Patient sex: F
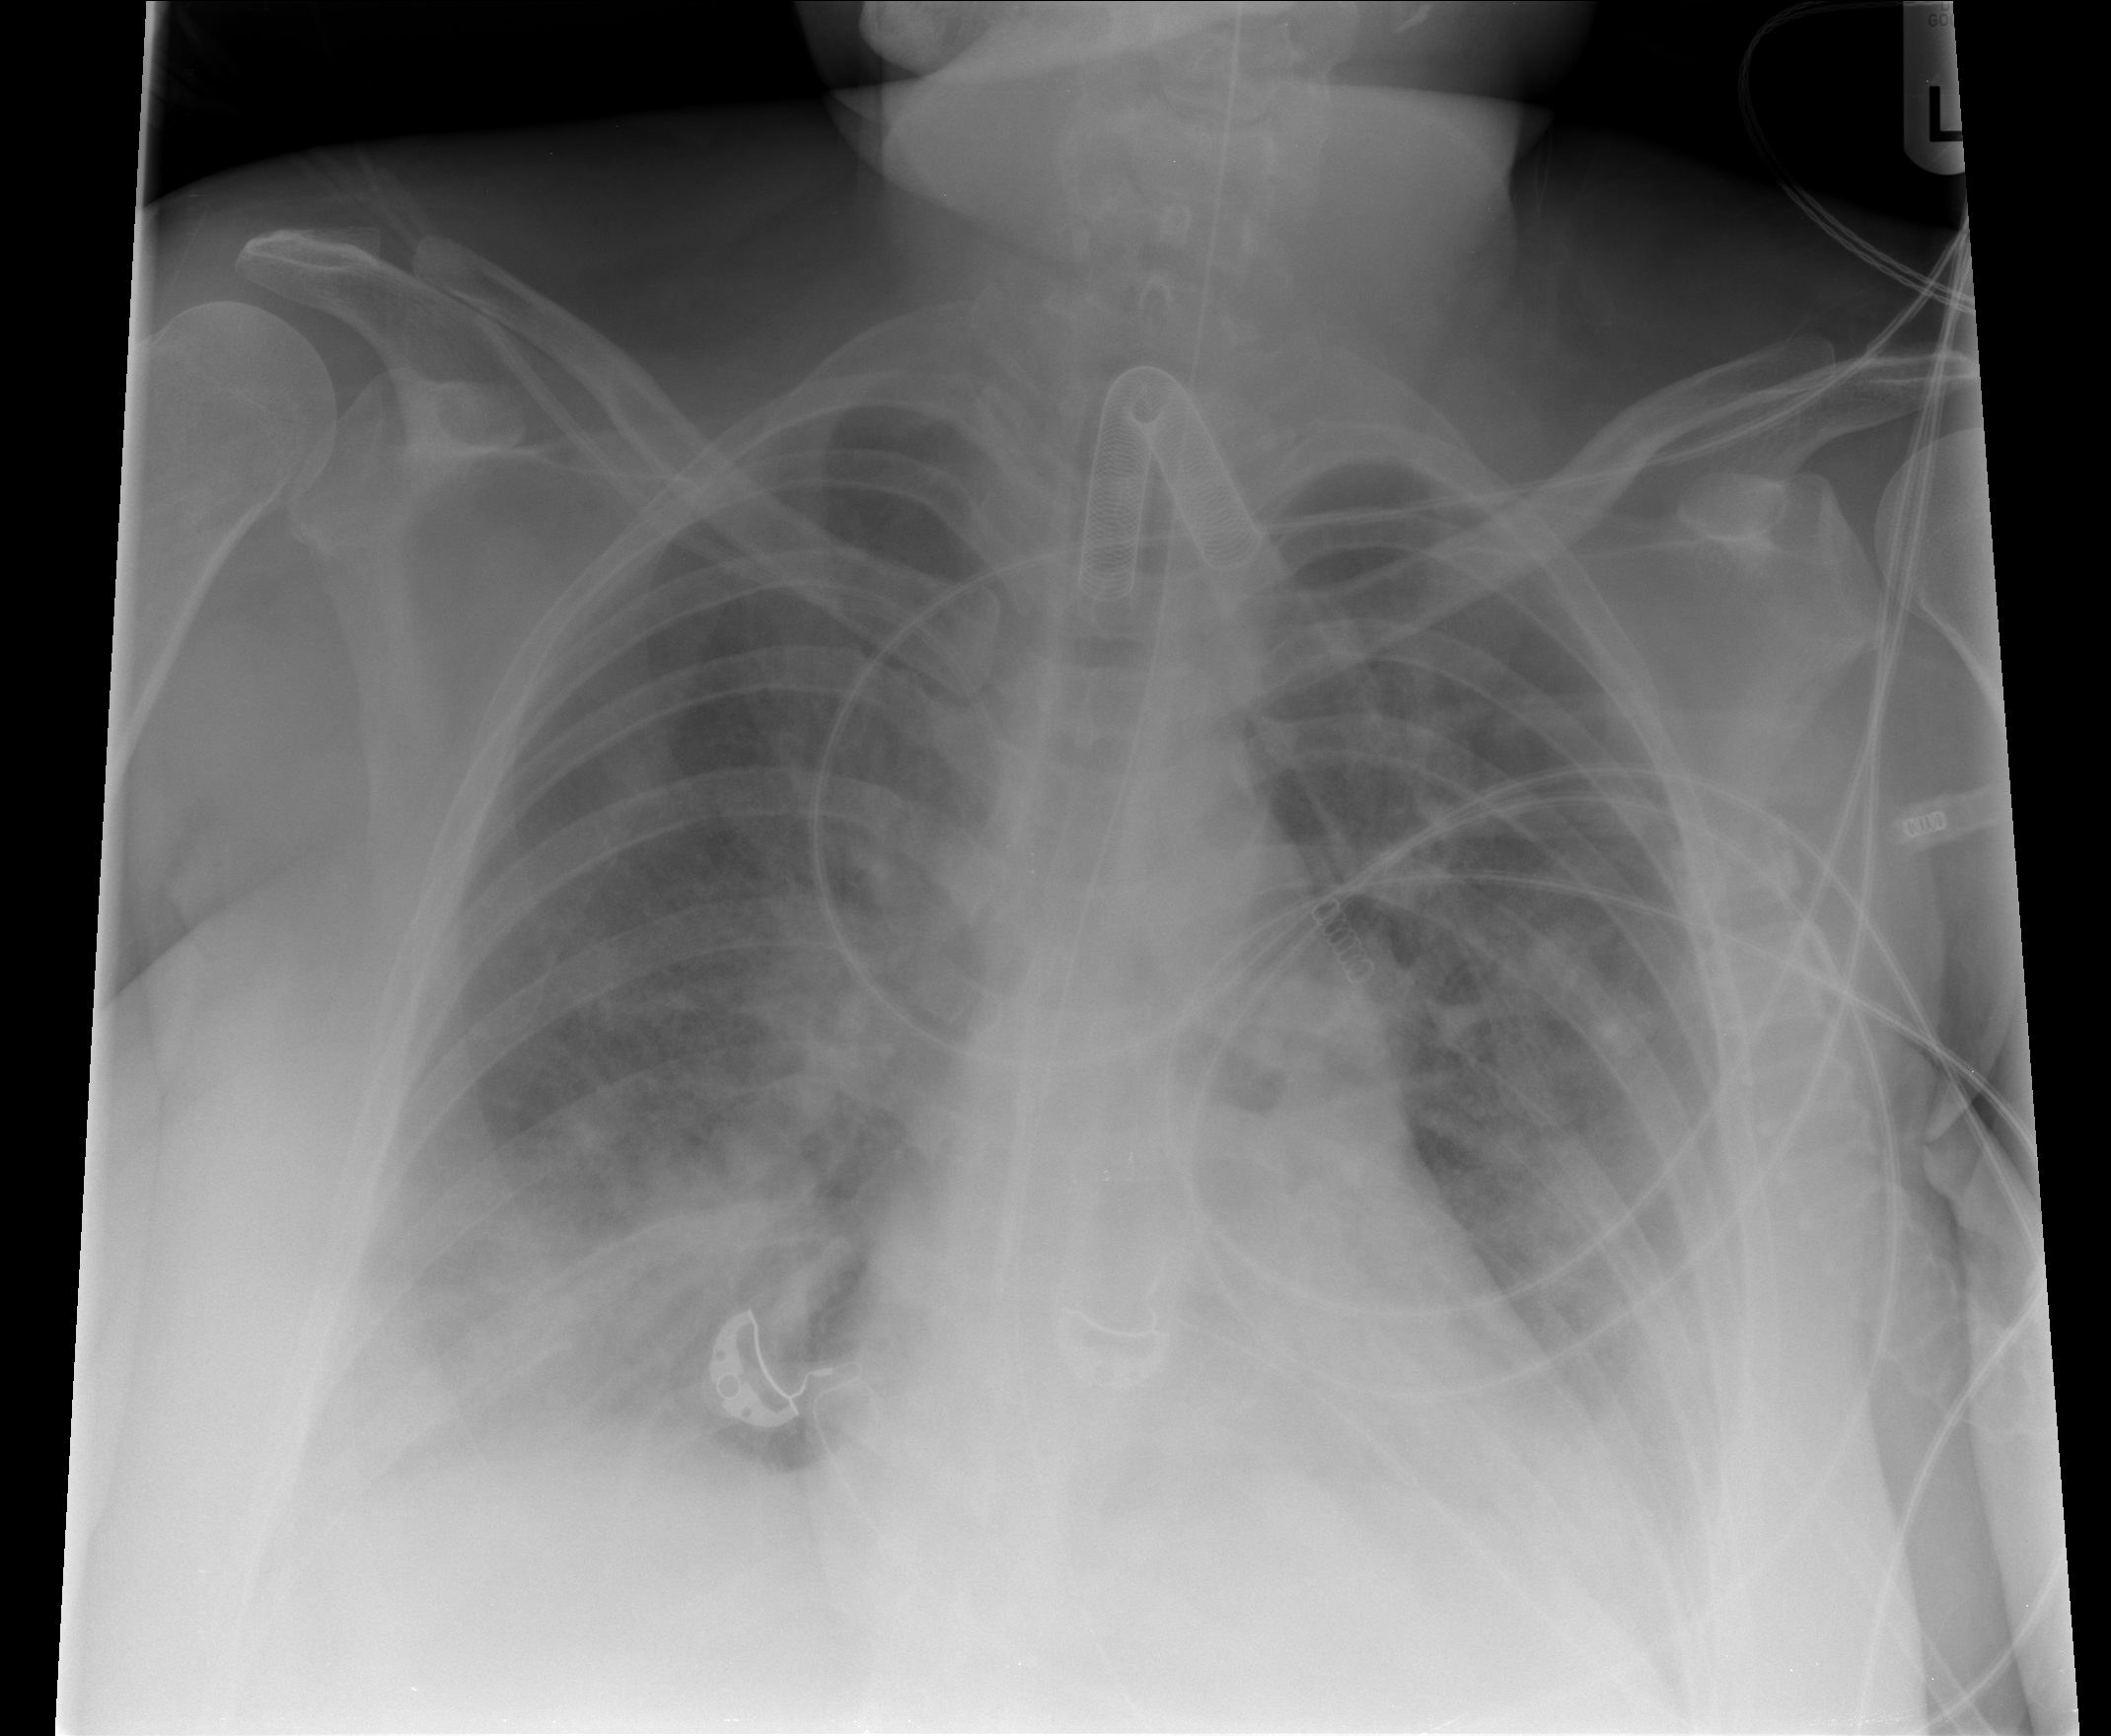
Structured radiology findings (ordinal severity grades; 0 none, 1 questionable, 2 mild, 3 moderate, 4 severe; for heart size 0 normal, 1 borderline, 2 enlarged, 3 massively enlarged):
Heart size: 2
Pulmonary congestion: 2
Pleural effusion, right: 2
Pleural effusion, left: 3
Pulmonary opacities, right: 3
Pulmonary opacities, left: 3
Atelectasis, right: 3
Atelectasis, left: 3